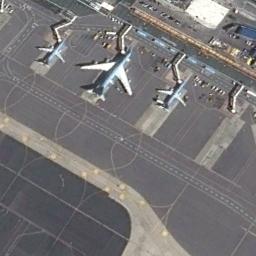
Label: airplane